Interaction volume radius: 10 \u00c5
Interaction volume height: 15 \u00c5
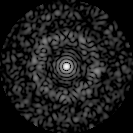
Disorder parameter: 0.8642